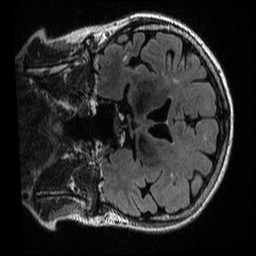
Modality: T2w
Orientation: coronal
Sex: female
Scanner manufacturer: ge
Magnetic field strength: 3 T
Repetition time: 6 s
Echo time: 0.1259 s